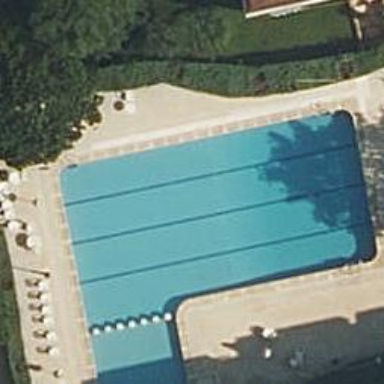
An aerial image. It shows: Swimming pool located in leisure land.